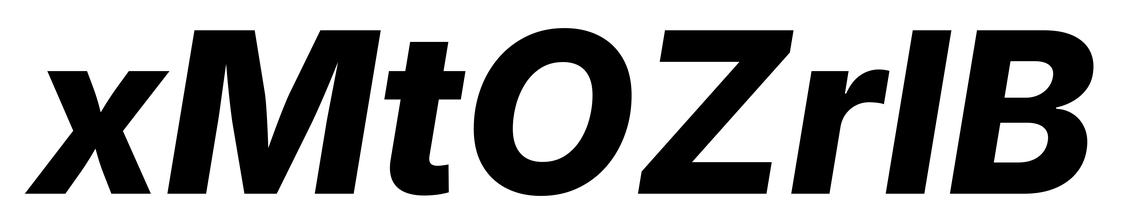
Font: Inter-Italic_ExtraBold_Italic